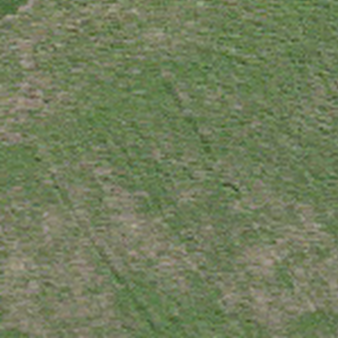
Label: other